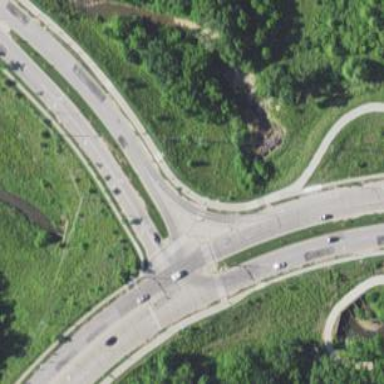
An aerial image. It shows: Secondary link road.